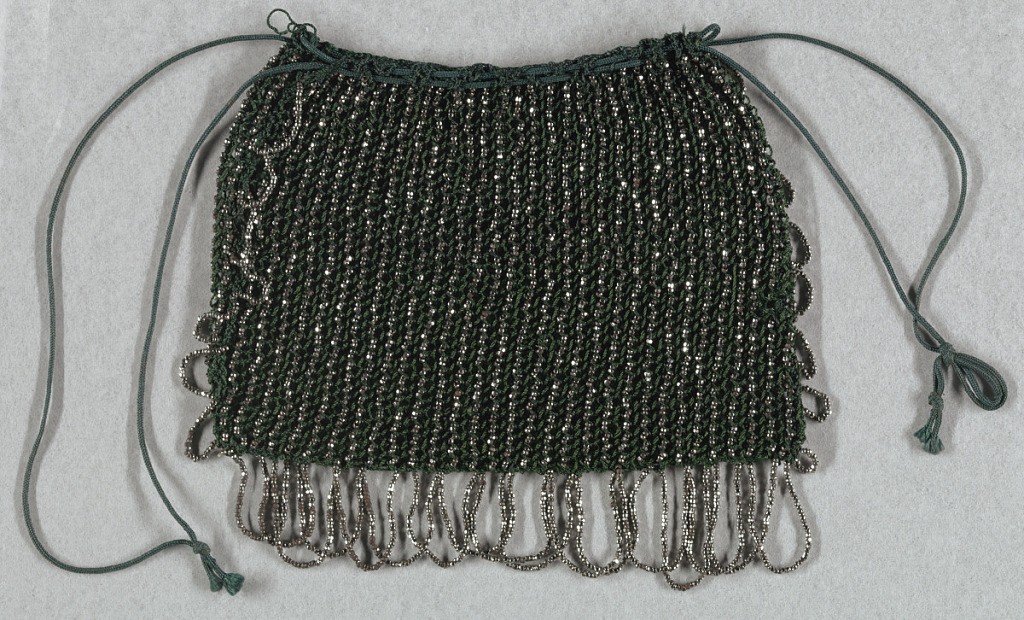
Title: Purse
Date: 19th century
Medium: silk, steel beads Technique: knotted net
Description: Bag of green silk netted and ornamented with steel beads. Looped fringe of steel beads on three sides; green silk drawstring at top.